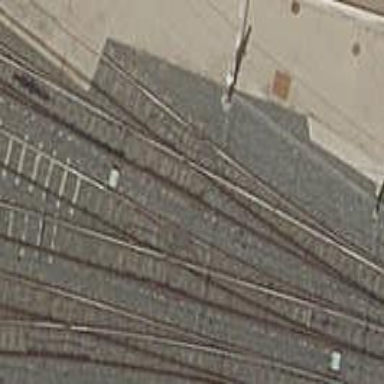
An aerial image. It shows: Yard with electrified contact line.